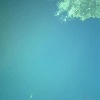
Label: water